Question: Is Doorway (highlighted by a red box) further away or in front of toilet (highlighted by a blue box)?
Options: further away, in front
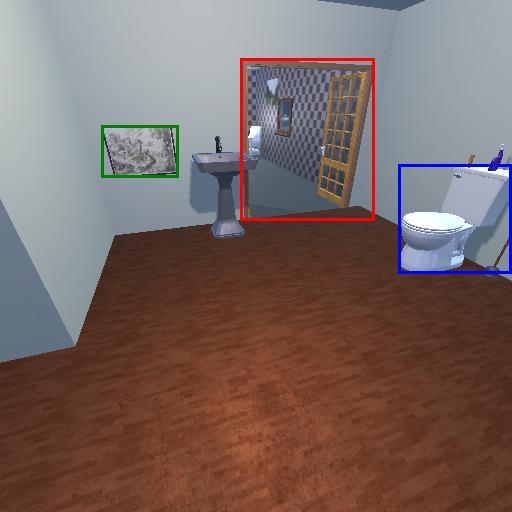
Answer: further away